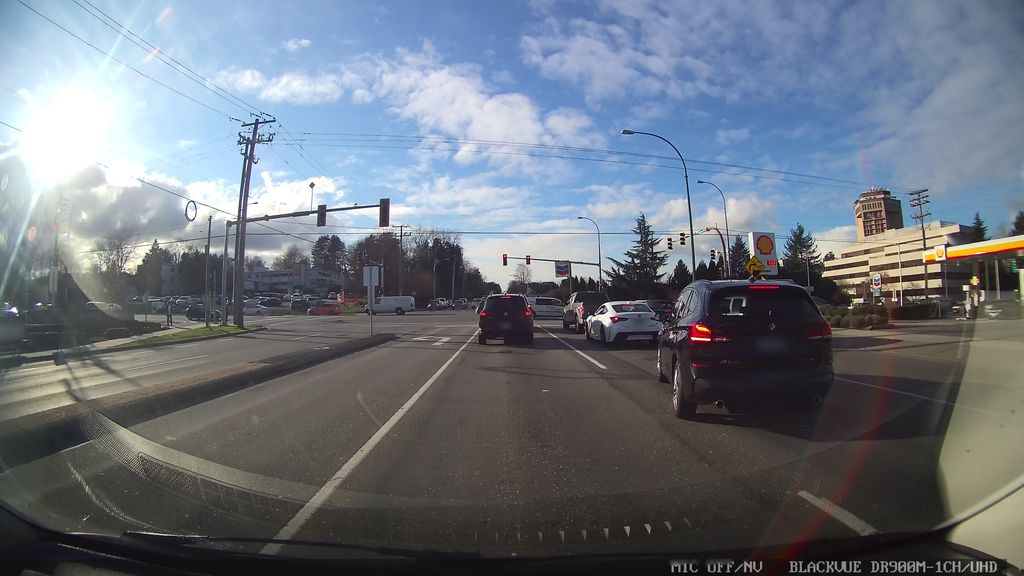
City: vancouver